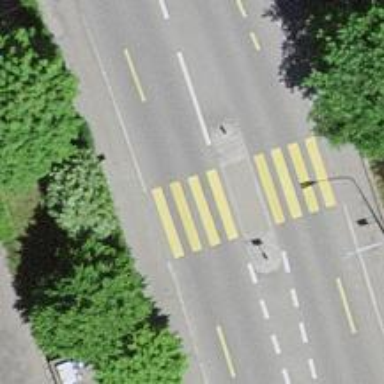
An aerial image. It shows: Zebra crossing with pedestrian island.